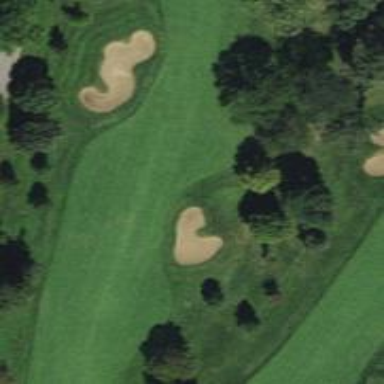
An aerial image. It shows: View of golf hole.